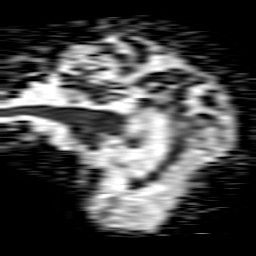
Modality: ADC
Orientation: sagittal
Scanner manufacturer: philips
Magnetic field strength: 1.5 T
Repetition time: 6.519 s
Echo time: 0.1624 s